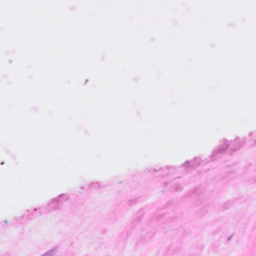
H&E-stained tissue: Breast